Interaction volume radius: 5 \u00c5
Interaction volume height: 15 \u00c5
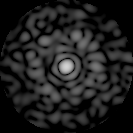
Disorder parameter: 0.8318